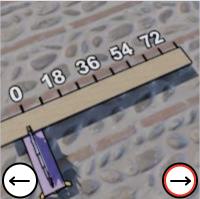
Task: length
Answer: 81
First scale value: 18.0